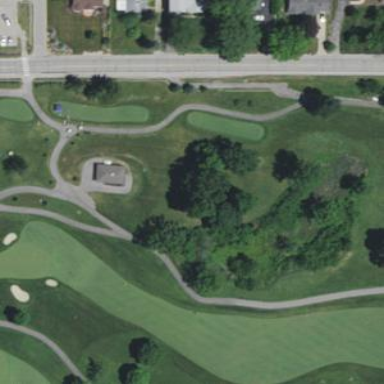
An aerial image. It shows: Golf fairway surrounded by grass.